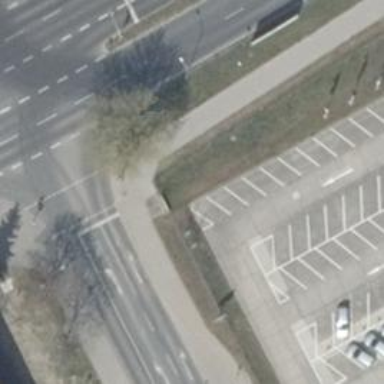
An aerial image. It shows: Footway along the road.